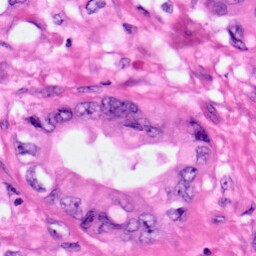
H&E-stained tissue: Pancreatic